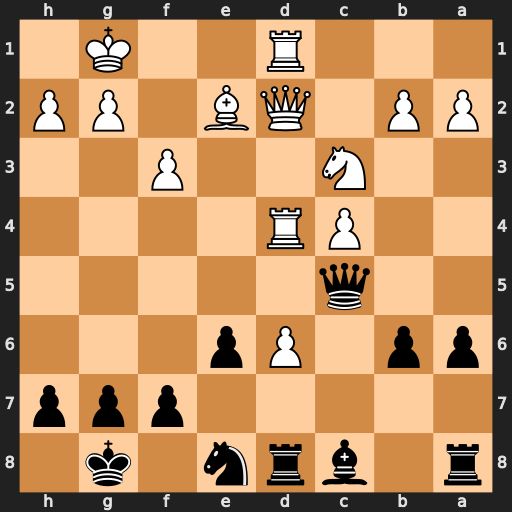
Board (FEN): r1brn1k1/5ppp/pp1Pp3/2q5/2PR4/2N2P2/PP1QB1PP/3R2K1
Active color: b
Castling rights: -
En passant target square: -
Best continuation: e5 Na4 Qxd4+ Qxd4 exd4